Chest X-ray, AP view. Patient: 54 years old, sex F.
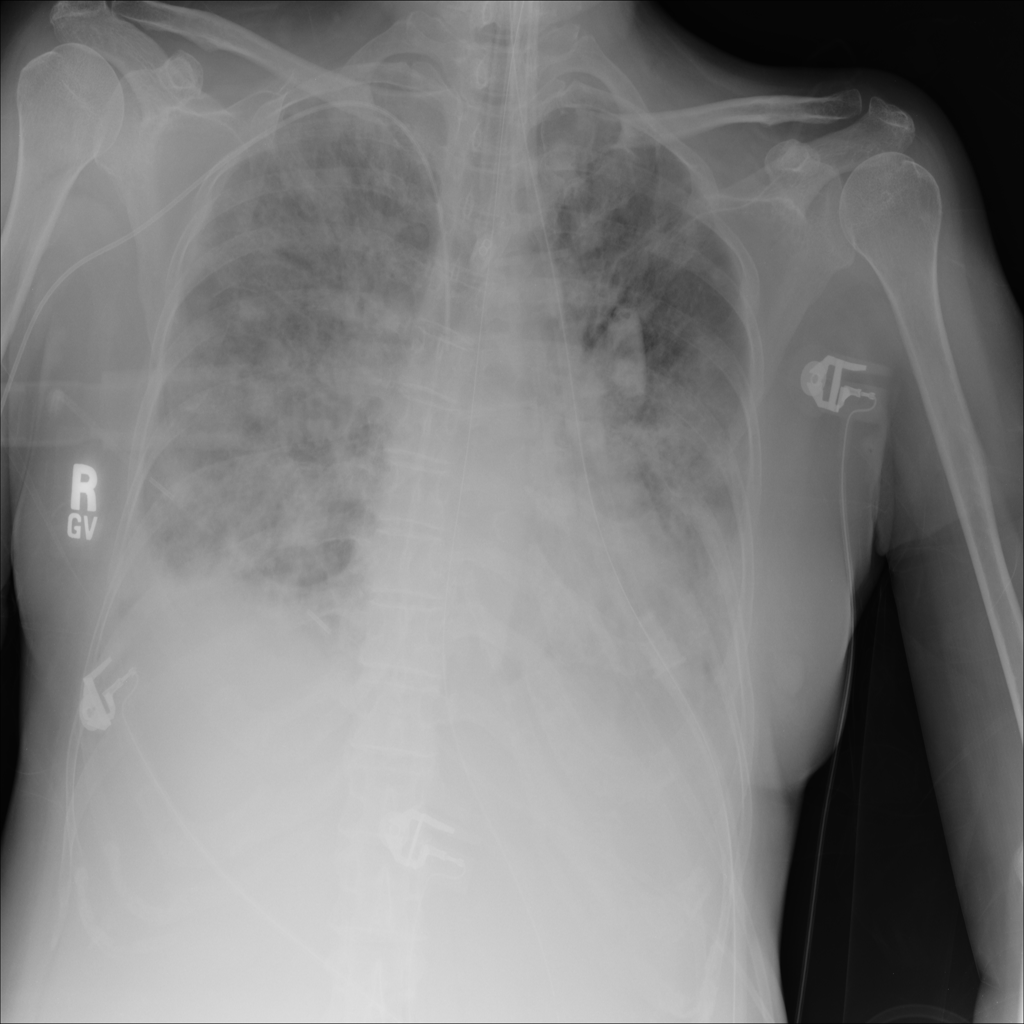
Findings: No Finding